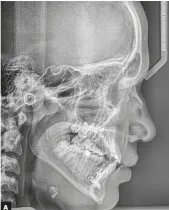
A) Final post-treatment lateral cephalometric radiograph.
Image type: radiology (x_ray)